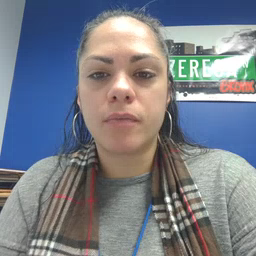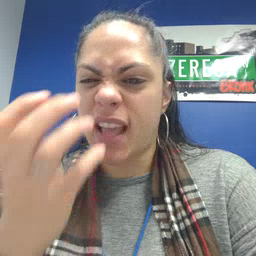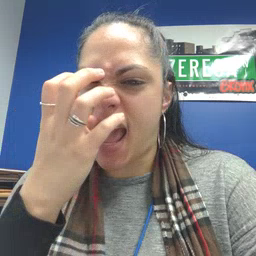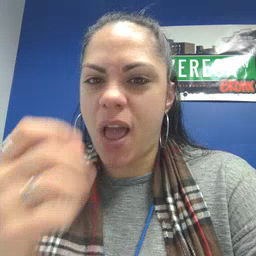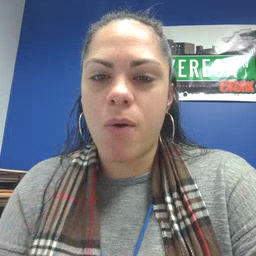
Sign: clown